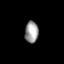
Tissue: skin
Cell type: Epithelial cells
Senescence score: 0.8271
Nuclear area (px): 285
Mean DAPI intensity: 156.632